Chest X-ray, PA view. Patient: 84 years old, sex F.
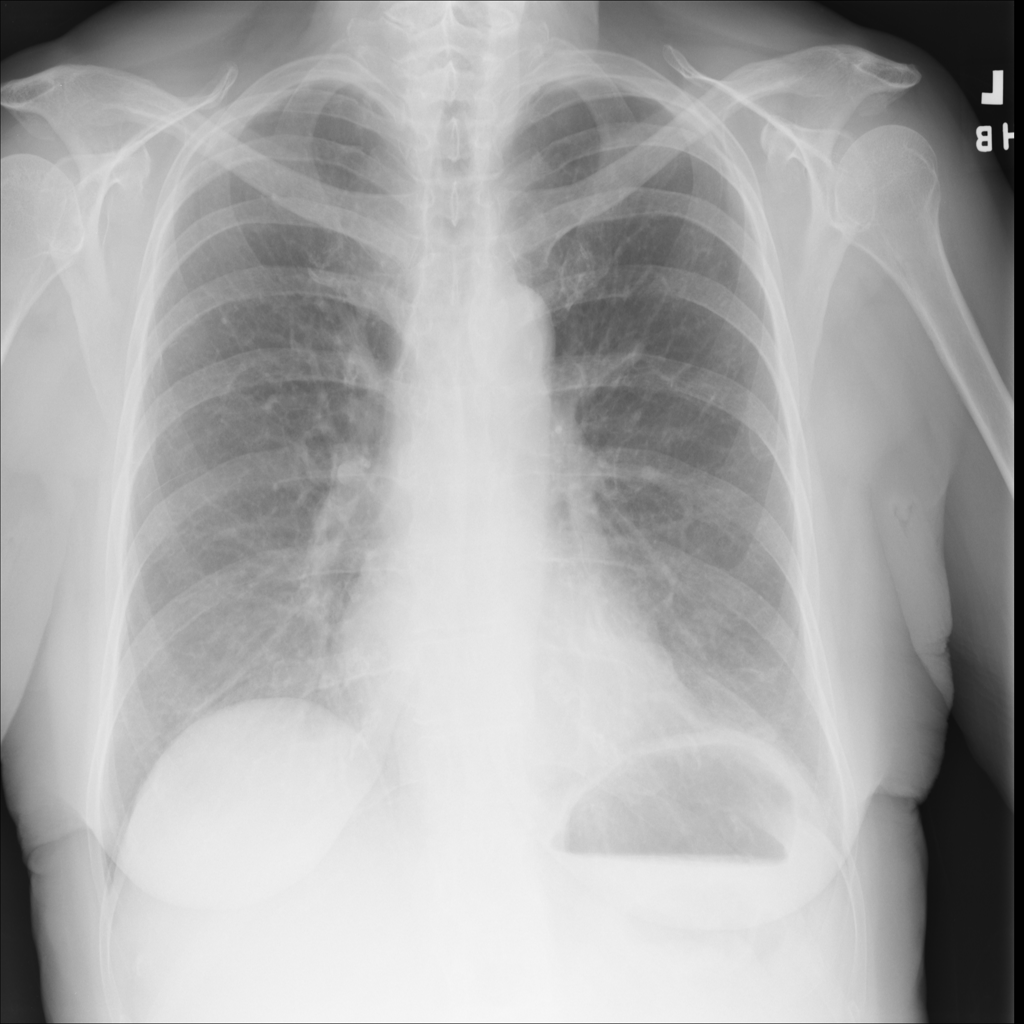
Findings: No Finding